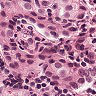
Metastatic tissue present: yes